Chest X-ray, PA view. Patient: 52 years old, sex M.
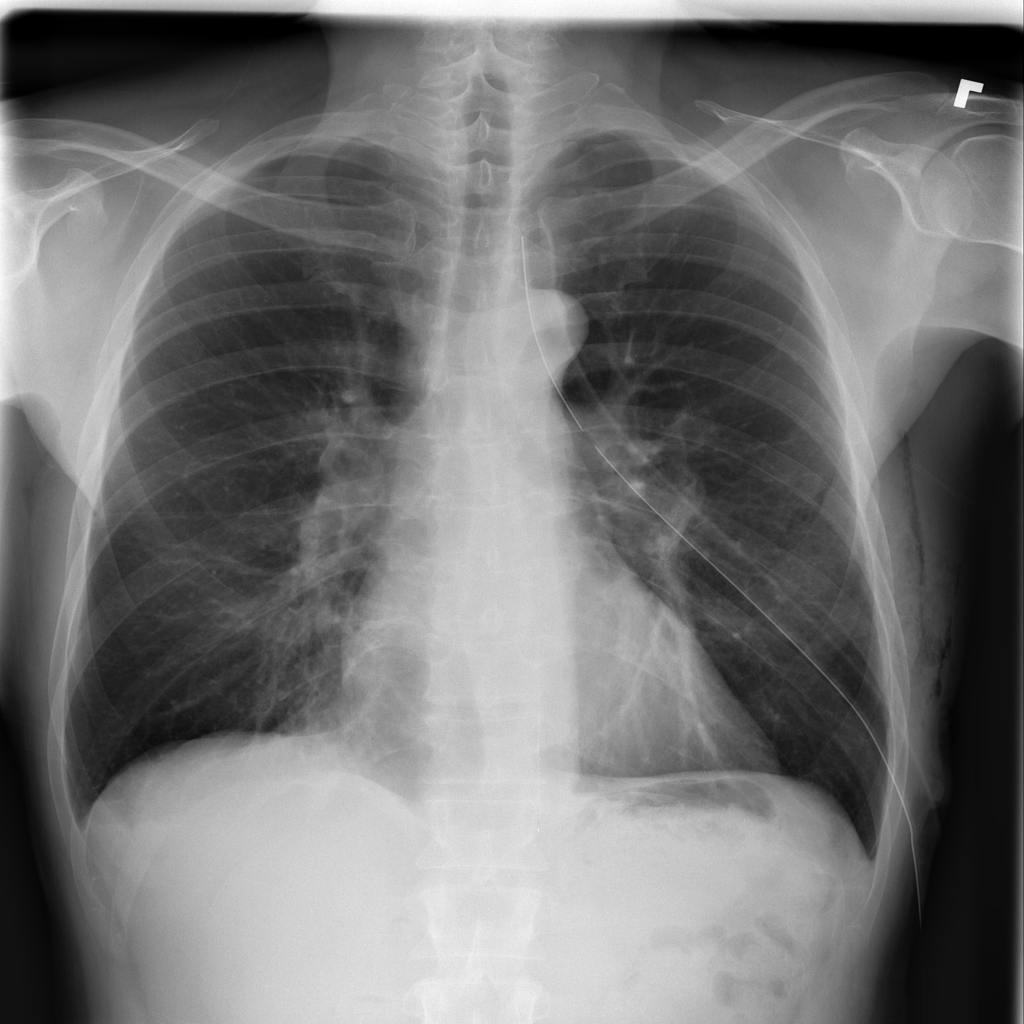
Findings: Emphysema